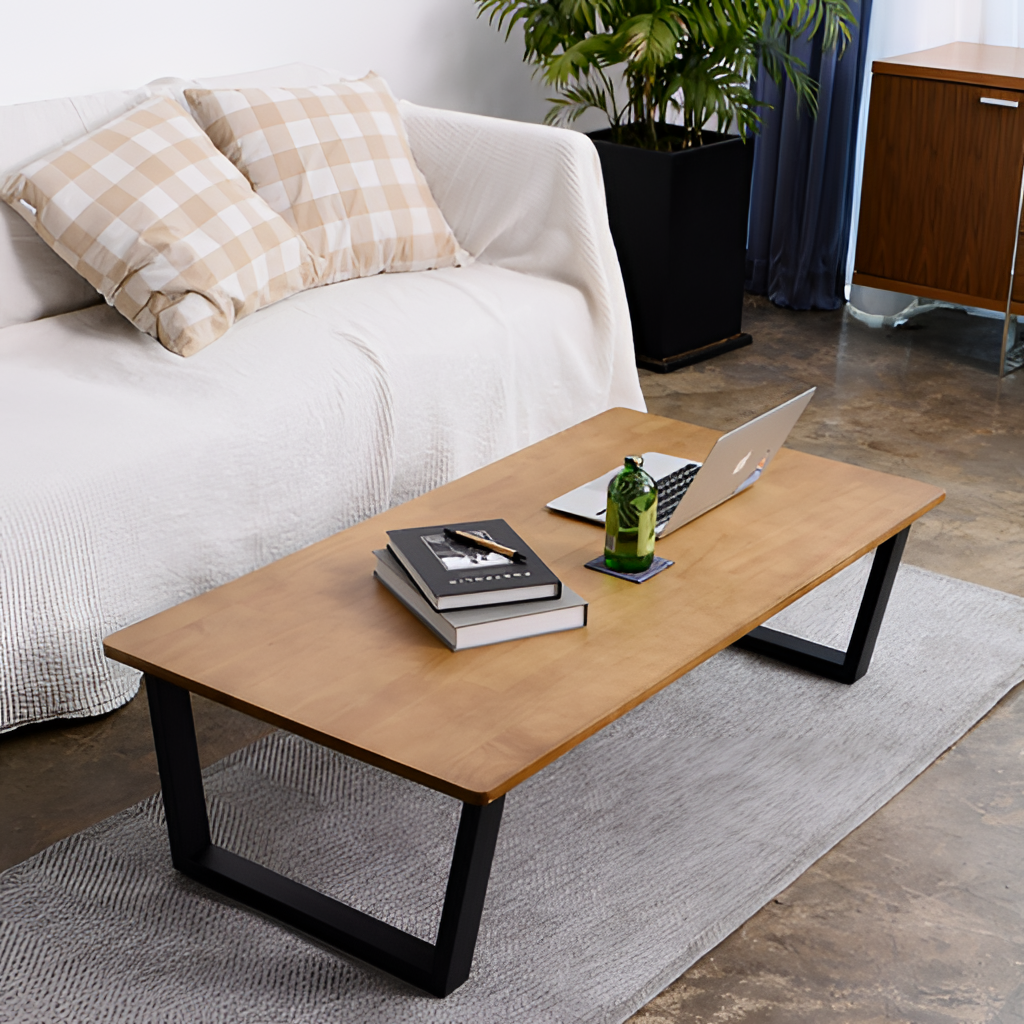
living room, light brown wood coffee table, concrete flooring, with smooth pattern, contemporary, paint wallpaper, with solid pattern